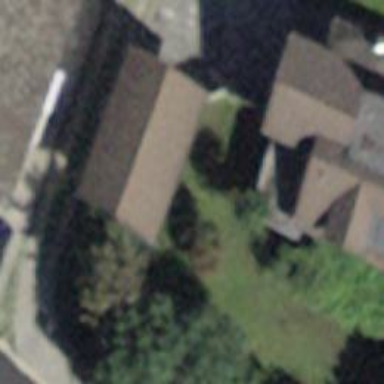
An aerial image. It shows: Shed building.